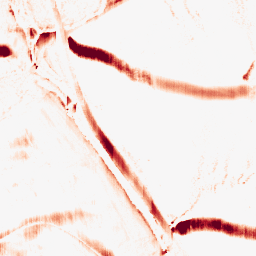
Category: morphological
Decomposition family: morphological_rect
Decomposition parameters: operation: opening
width: 5
height: 20
Upsampling method: sinc_blackman
Upsampling parameters: scale: 4
kernel_size: 16
Upsampling scale: 4